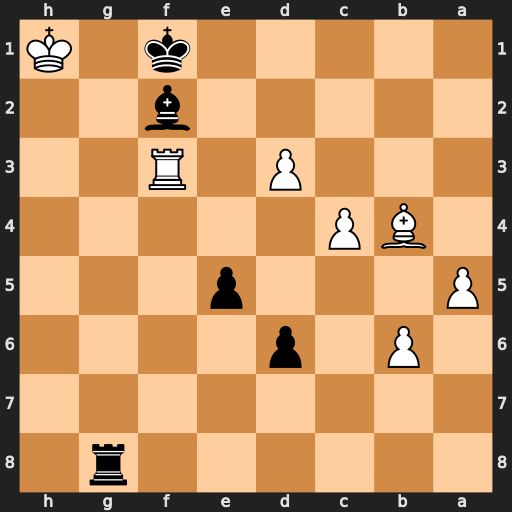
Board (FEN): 6r1/8/1P1p4/P3p3/1BP5/3P1R2/5b2/5k1K
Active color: b
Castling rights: -
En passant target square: -
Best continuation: Rh8+ Rh3 Rxh3#